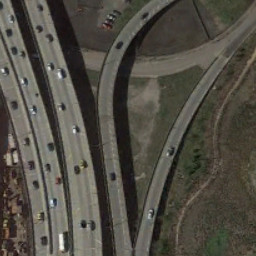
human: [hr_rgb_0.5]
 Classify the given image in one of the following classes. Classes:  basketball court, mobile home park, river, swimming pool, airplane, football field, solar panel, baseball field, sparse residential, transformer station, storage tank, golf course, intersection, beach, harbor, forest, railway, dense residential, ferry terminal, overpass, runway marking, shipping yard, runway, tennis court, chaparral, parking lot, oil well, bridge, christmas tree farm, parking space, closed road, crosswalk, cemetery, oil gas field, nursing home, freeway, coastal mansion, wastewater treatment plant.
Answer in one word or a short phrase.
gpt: overpass